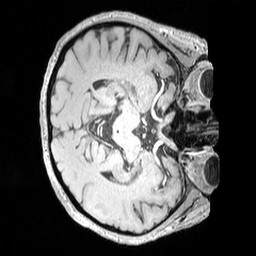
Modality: MP2RAGE
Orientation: axial
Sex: female
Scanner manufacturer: siemens
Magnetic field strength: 3 T
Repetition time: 5 s
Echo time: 0.00292 s